Question: > Severity Code Description Project File Line Suppression State
Error CS1061 'IServiceCollection' does not contain a definition for
'AddDefaultIdentity' and no accessible extension method
'AddDefaultIdentity' accepting a first argument of type
'IServiceCollection' could be found (are you missing a using directive
or an assembly
reference?) WebHesab C:\Users\DELL\source\repos\WebHesab\WebHesab\Startup.cs 36 Active

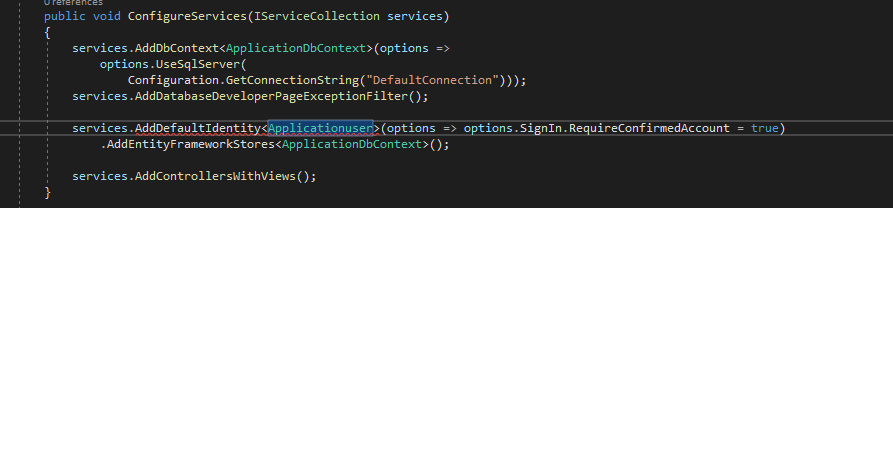
Answer: You would need to add a reference to the 'Microsoft.AspNetCore.Identity.UI' nuget package in order to use 'AddDefaultIdentity'.
'''
dotnet add package Microsoft.AspNetCore.Identity.UI --version 5.0.2
'''